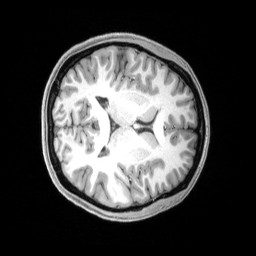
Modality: T1w
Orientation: axial
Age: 29
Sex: female
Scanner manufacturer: siemens
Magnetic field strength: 3 T
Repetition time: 2.4 s
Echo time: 0.00219 s